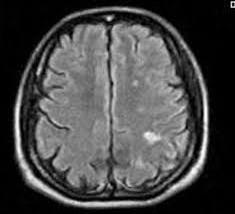
Label: notumor